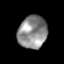
Tissue: prostate
Cell type: T cells
Senescence score: 0.2677
Nuclear area (px): 923
Mean DAPI intensity: 140.763